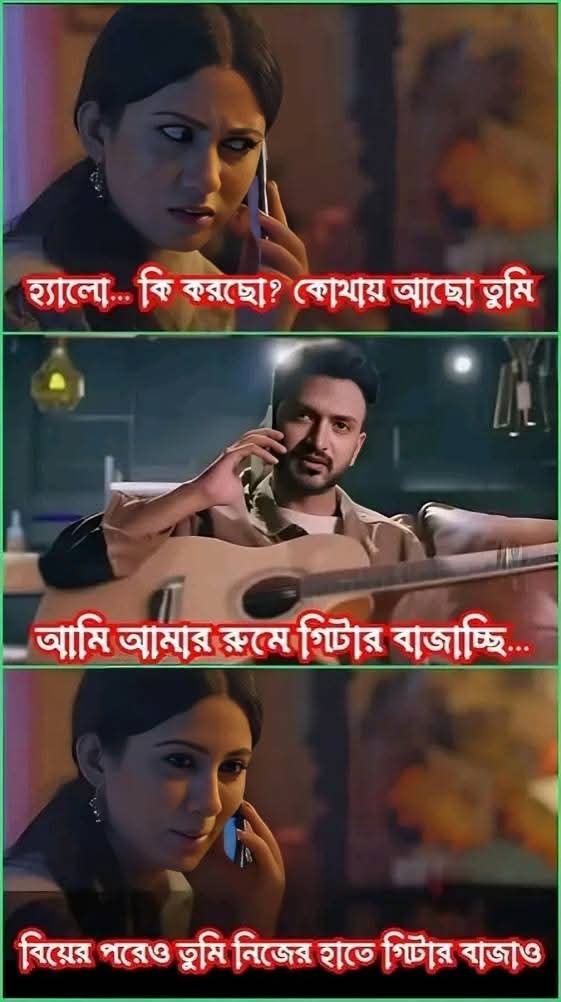
Text: হ্যালো... কি করছো? কোথায় আছো তুমি
আমি আমার রুমে গিটার বাজাচ্ছি...
বিয়ের পরেও তুমি নিজের হাতে গিটার বাজাও
Label: Non Hate